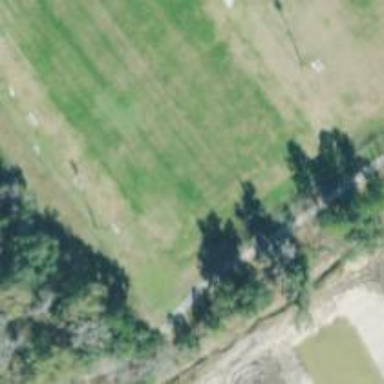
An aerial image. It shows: Disc golf course for leisure activity.